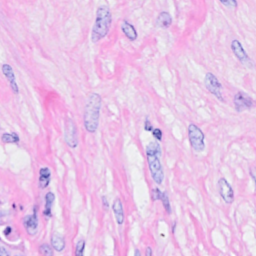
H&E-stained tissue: Breast